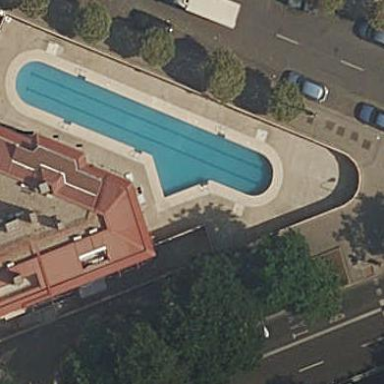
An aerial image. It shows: Swimming pool located in leisure land.